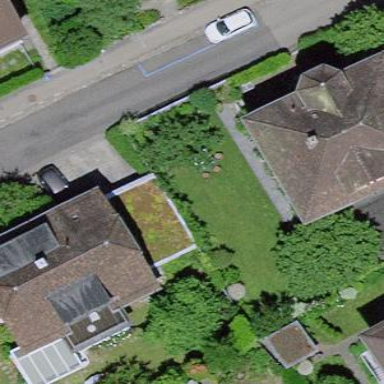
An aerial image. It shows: Residential building.